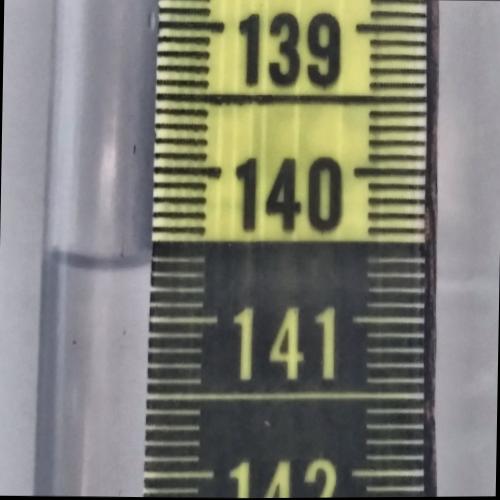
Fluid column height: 140.6 cm